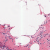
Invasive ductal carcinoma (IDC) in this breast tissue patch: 0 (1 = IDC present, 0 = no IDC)